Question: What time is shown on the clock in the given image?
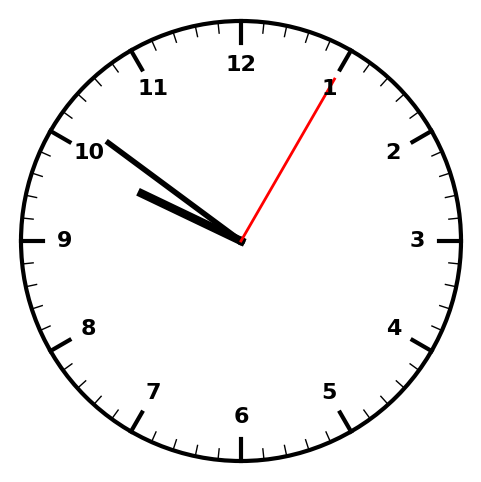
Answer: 09:51:05